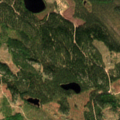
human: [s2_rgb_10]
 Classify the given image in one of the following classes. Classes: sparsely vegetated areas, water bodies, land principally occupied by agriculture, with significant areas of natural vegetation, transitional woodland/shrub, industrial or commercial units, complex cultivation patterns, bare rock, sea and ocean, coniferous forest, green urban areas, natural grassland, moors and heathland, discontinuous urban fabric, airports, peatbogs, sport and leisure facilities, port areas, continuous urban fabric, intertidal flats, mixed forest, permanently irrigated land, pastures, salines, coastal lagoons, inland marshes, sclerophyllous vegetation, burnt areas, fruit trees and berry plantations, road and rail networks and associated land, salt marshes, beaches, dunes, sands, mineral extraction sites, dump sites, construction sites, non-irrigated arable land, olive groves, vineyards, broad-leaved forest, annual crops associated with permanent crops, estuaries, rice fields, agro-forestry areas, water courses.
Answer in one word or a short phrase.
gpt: coniferous forest, transitional woodland/shrub